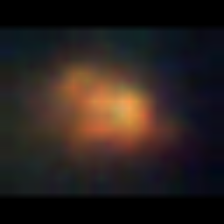
Taxon: NanoPlankton
Group: Other